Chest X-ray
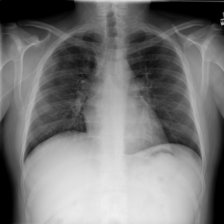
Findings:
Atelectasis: negative
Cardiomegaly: negative
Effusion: negative
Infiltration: negative
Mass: negative
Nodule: negative
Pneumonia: negative
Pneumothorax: negative
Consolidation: negative
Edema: negative
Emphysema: negative
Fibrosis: negative
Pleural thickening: negative
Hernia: negative